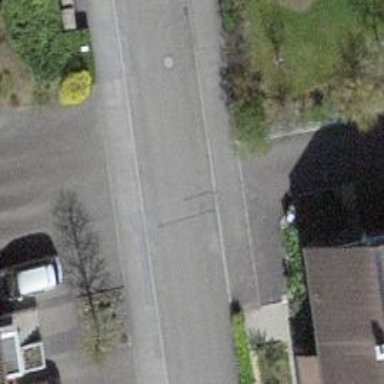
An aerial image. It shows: Kerb barrier.